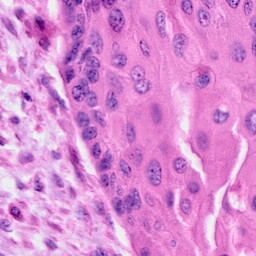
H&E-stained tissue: Cervix